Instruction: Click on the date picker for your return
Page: home
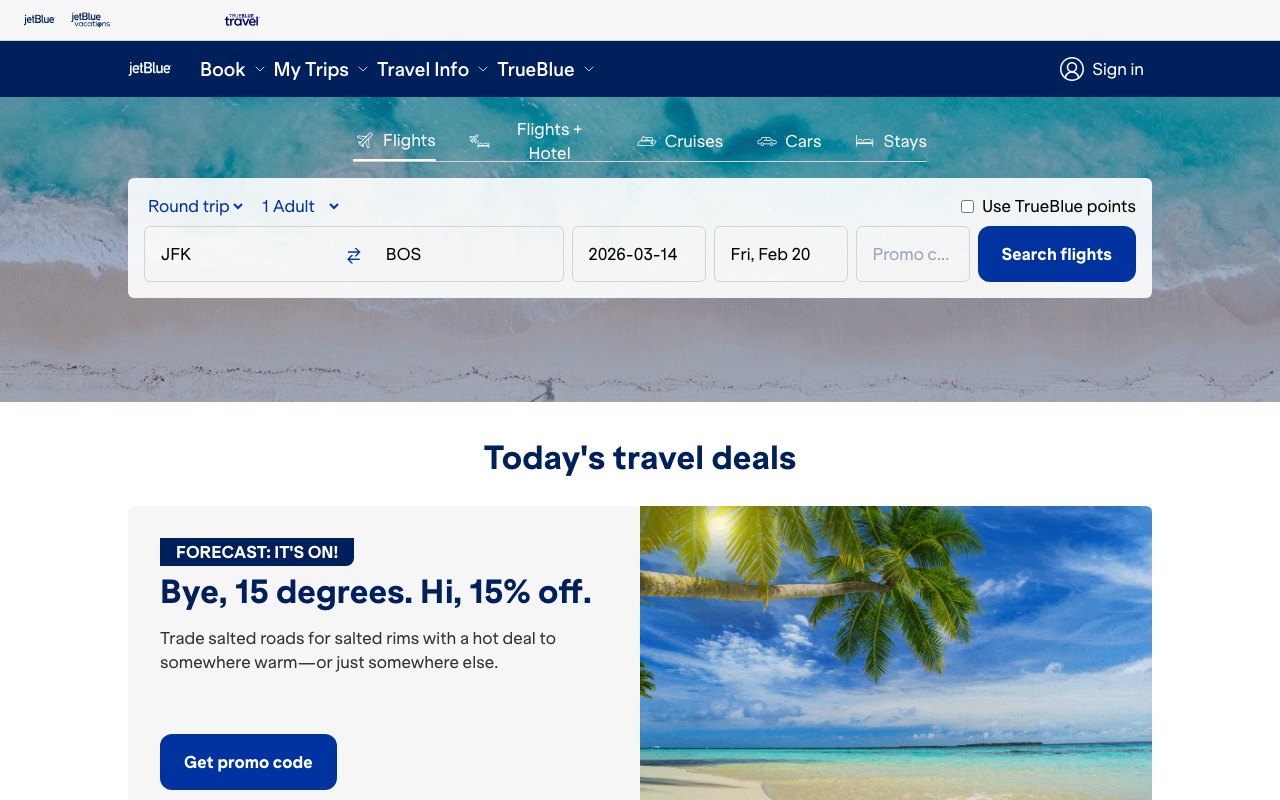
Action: click